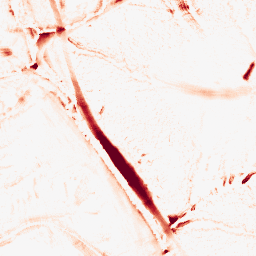
Category: morphological
Decomposition family: morphological
Decomposition parameters: operation: opening
size: 10
Upsampling method: sinc_hamming
Upsampling parameters: scale: 2
kernel_size: 16
Upsampling scale: 2